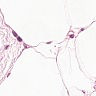
Metastatic tissue present: no